Question: I want to test the speed of two block of memmory, and I did a experiment in a 64 bits machine(4M cache), and XOR two region of memory with 32-bits aligned and 64-bits aligned respectively.I thought the 64-bits aligned region XOR counld much faster than 32-bits aligned region XOR, but the speed of two types of XOR are quiet the same.
code:
'''
void region_xor_w32( unsigned char *r1, /* Region 1 */
unsigned char *r2, /* Region 2 */
unsigned char *r3, /* Sum region */
int nbytes) /* Number of bytes in region */
{
uint32_t *l1;
uint32_t *l2;
uint32_t *l3;
uint32_t *ltop;
unsigned char *ctop;
ctop = r1 + nbytes;
ltop = (uint32_t *) ctop;
l1 = (uint32_t *) r1;
l2 = (uint32_t *) r2;
l3 = (uint32_t *) r3;
while (l1 < ltop) {
*l3 = ((*l1) ^ (*l2));
l1++;
l2++;
l3++;
}
}
void region_xor_w64( unsigned char *r1, /* Region 1 */
unsigned char *r2, /* Region 2 */
unsigned char *r3, /* Sum region */
int nbytes) /* Number of bytes in region */
{
uint64_t *l1;
uint64_t *l2;
uint64_t *l3;
uint64_t *ltop;
unsigned char *ctop;
ctop = r1 + nbytes;
ltop = (uint64_t *) ctop;
l1 = (uint64_t *) r1;
l2 = (uint64_t *) r2;
l3 = (uint64_t *) r3;
while (l1 < ltop) {
*l3 = ((*l1) ^ (*l2));
l1++;
l2++;
l3++;
}
}
'''
Result:

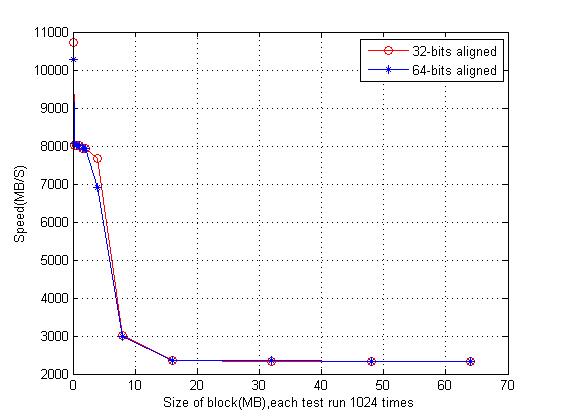
Answer: I believe this is due to data starvation. That is, your CPU is so fast and your code is so efficient that your memory subsystem simply can't keep up. Even XORing in a 32-bit aligned way takes less time than fetching data from memory. That's why both 32-bit and 64-bit aligned approaches have the same speed -- that of your memory subsystem.
To demonstrate, I've reproduces your experiment, but this time with four different ways of XORing:
1. non-aligned (i.e. byte-aligned) XORing;
2. 32-bit aligned XORing;
3. 64-bit aligned XORing;
4. 128-bit aligned XORing.
The last one was implemented via <URL>, which is a part of the SSE2 instruction set.

As you can see, switching to 128-bit processing gave no performance boost. Switching to per-byte processing, on the other hand, slowed everything down -- that's because in this case